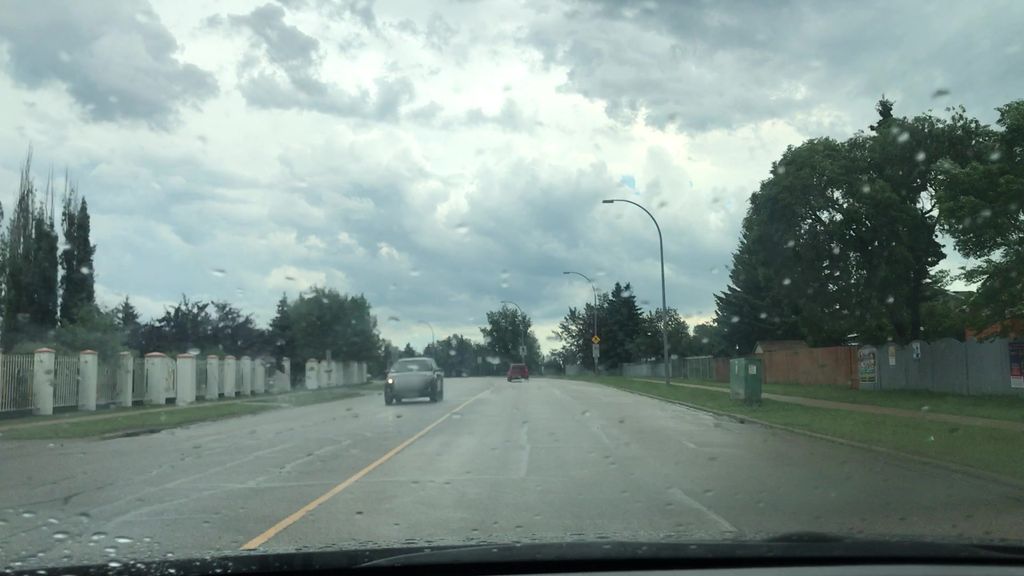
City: edmonton